Question: I am tyring to achieve two alignments in the title of an android app. The title according to my requirement needs to have a 'name' which is left aligned and a 'version number' which is right aligned.
So far what I have tried doing is to test whether the label attribute of the application tag of the AndroidManifest.xml files accepts html, but it does not seem to :(. Also from some of the other similar questions I came to know that the style of the title could be changed using a custom theme. But this does not answer my question:
> "Can we have two different alignments (say left and right), or for that case two different themes, to the parts of the application name?"
P.S: A screenshot of the desired application title is attached below.

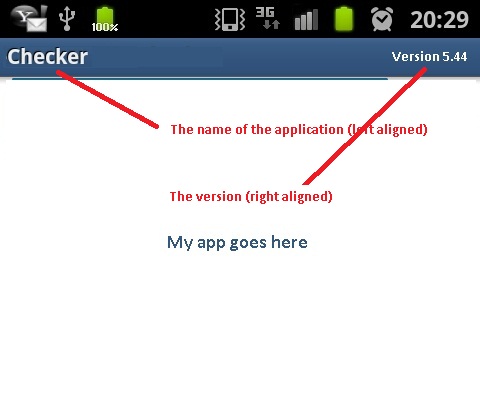
Answer: You can create custom title bar ..
here is sample code.
'''
@Override
public void onCreate(Bundle savedInstanceState) {
super.onCreate(savedInstanceState);
requestWindowFeature(Window.FEATURE_CUSTOM_TITLE);
setContentView(R.layout.i_main);
getWindow().setFeatureInt(Window.FEATURE_CUSTOM_TITLE, R.layout.i_title);
final TextView titleLeft = (TextView) findViewById(R.id.title_left);
final TextView titleRight = (TextView) findViewById(R.id.title_right);
titleLeft.setText("Checker");
titleRight.setText("Version 5.44");
}
'''
'''
<RelativeLayout xmlns:android="http://schemas.android.com/apk/res/android"
android:layout_width="fill_parent"
android:layout_height="wrap_content"
android:orientation="horizontal" >
<TextView
android:id="@+id/title_left"
android:layout_width="wrap_content"
android:layout_height="wrap_content"
android:text="app name" />
<TextView
android:id="@+id/title_right"
android:layout_width="wrap_content"
android:layout_height="wrap_content"
android:layout_alignParentRight="true"
android:text="app version" />
</RelativeLayout>
'''